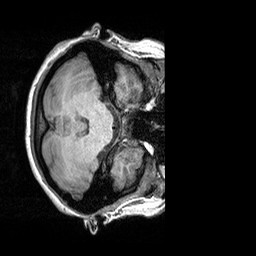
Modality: T1w
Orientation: axial
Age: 25
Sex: female
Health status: healthy
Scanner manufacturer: siemens
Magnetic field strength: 3 T
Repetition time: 2.3 s
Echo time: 0.00303 s